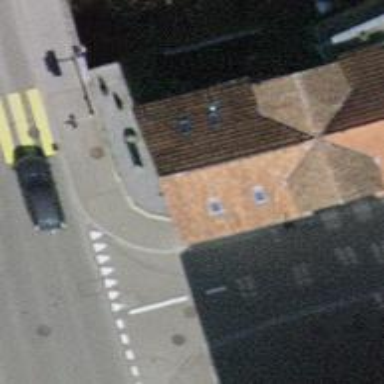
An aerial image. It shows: Asphalt sidewalk.